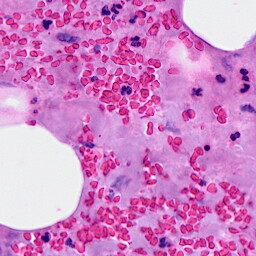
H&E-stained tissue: Breast